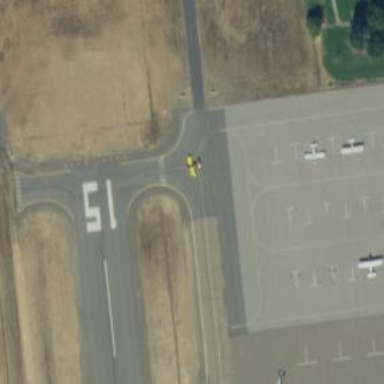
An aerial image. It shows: Image of taxiway at airport.